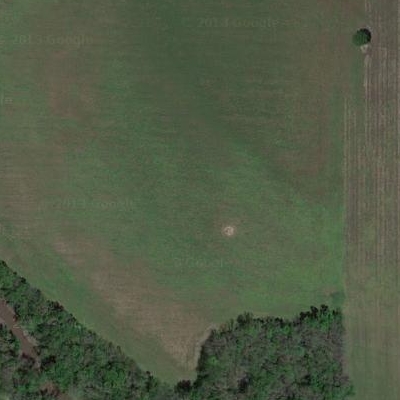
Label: aGrass